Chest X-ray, PA view. Patient: 50 years old, sex M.
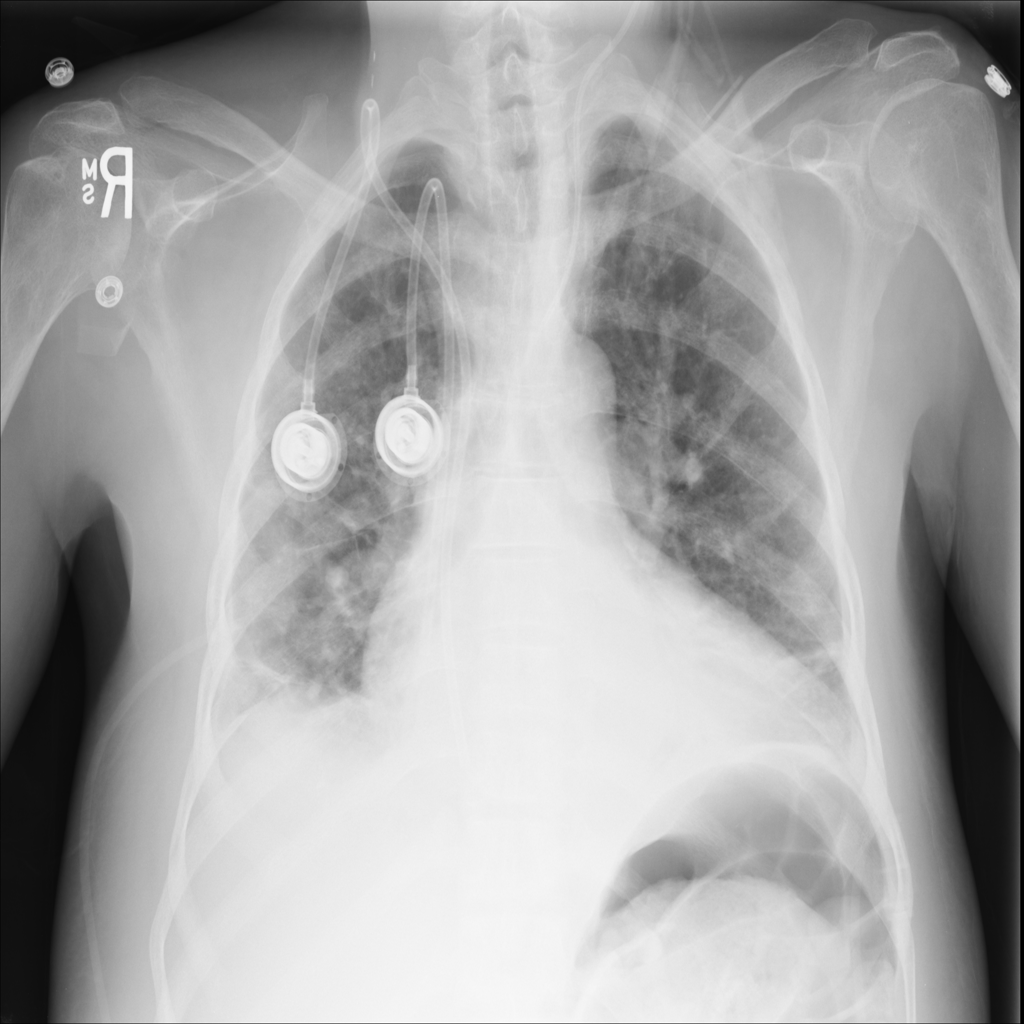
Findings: Atelectasis, Cardiomegaly, Infiltration